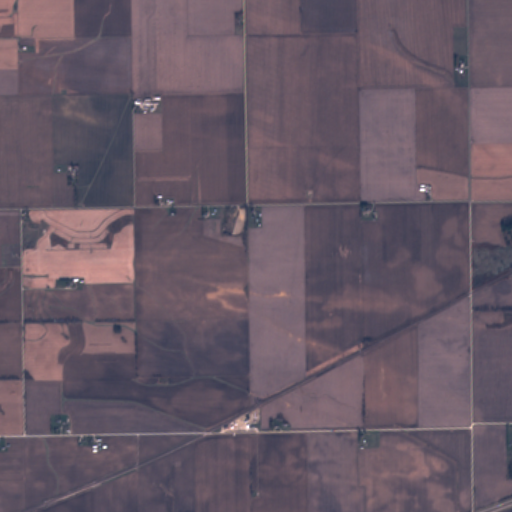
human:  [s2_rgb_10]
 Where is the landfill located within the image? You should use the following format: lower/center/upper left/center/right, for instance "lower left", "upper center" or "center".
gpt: There is no landfill in the image.